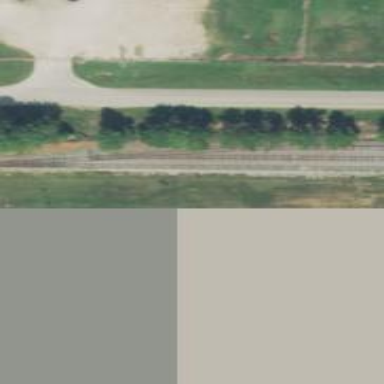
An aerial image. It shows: Railway siding with rails.